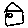
Label: house